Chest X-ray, PA view. Patient: 57 years old, sex M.
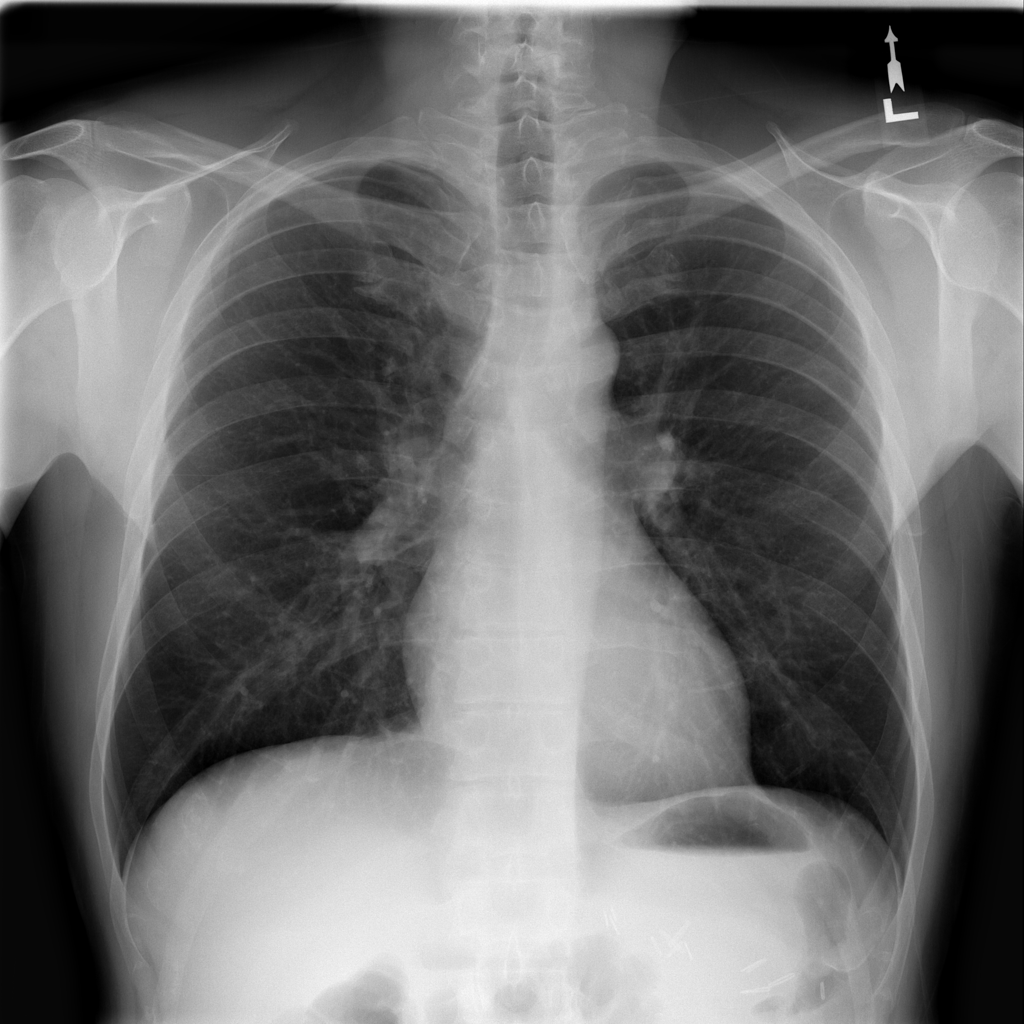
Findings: No Finding